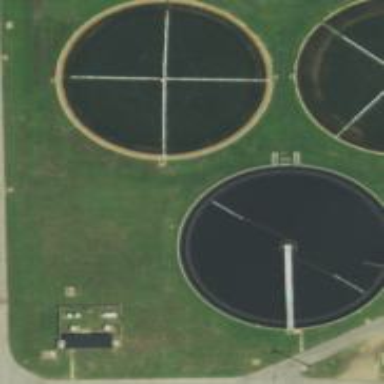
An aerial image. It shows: Basin for wastewater.